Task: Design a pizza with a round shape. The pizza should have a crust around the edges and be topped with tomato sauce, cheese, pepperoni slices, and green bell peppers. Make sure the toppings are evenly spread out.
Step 62:
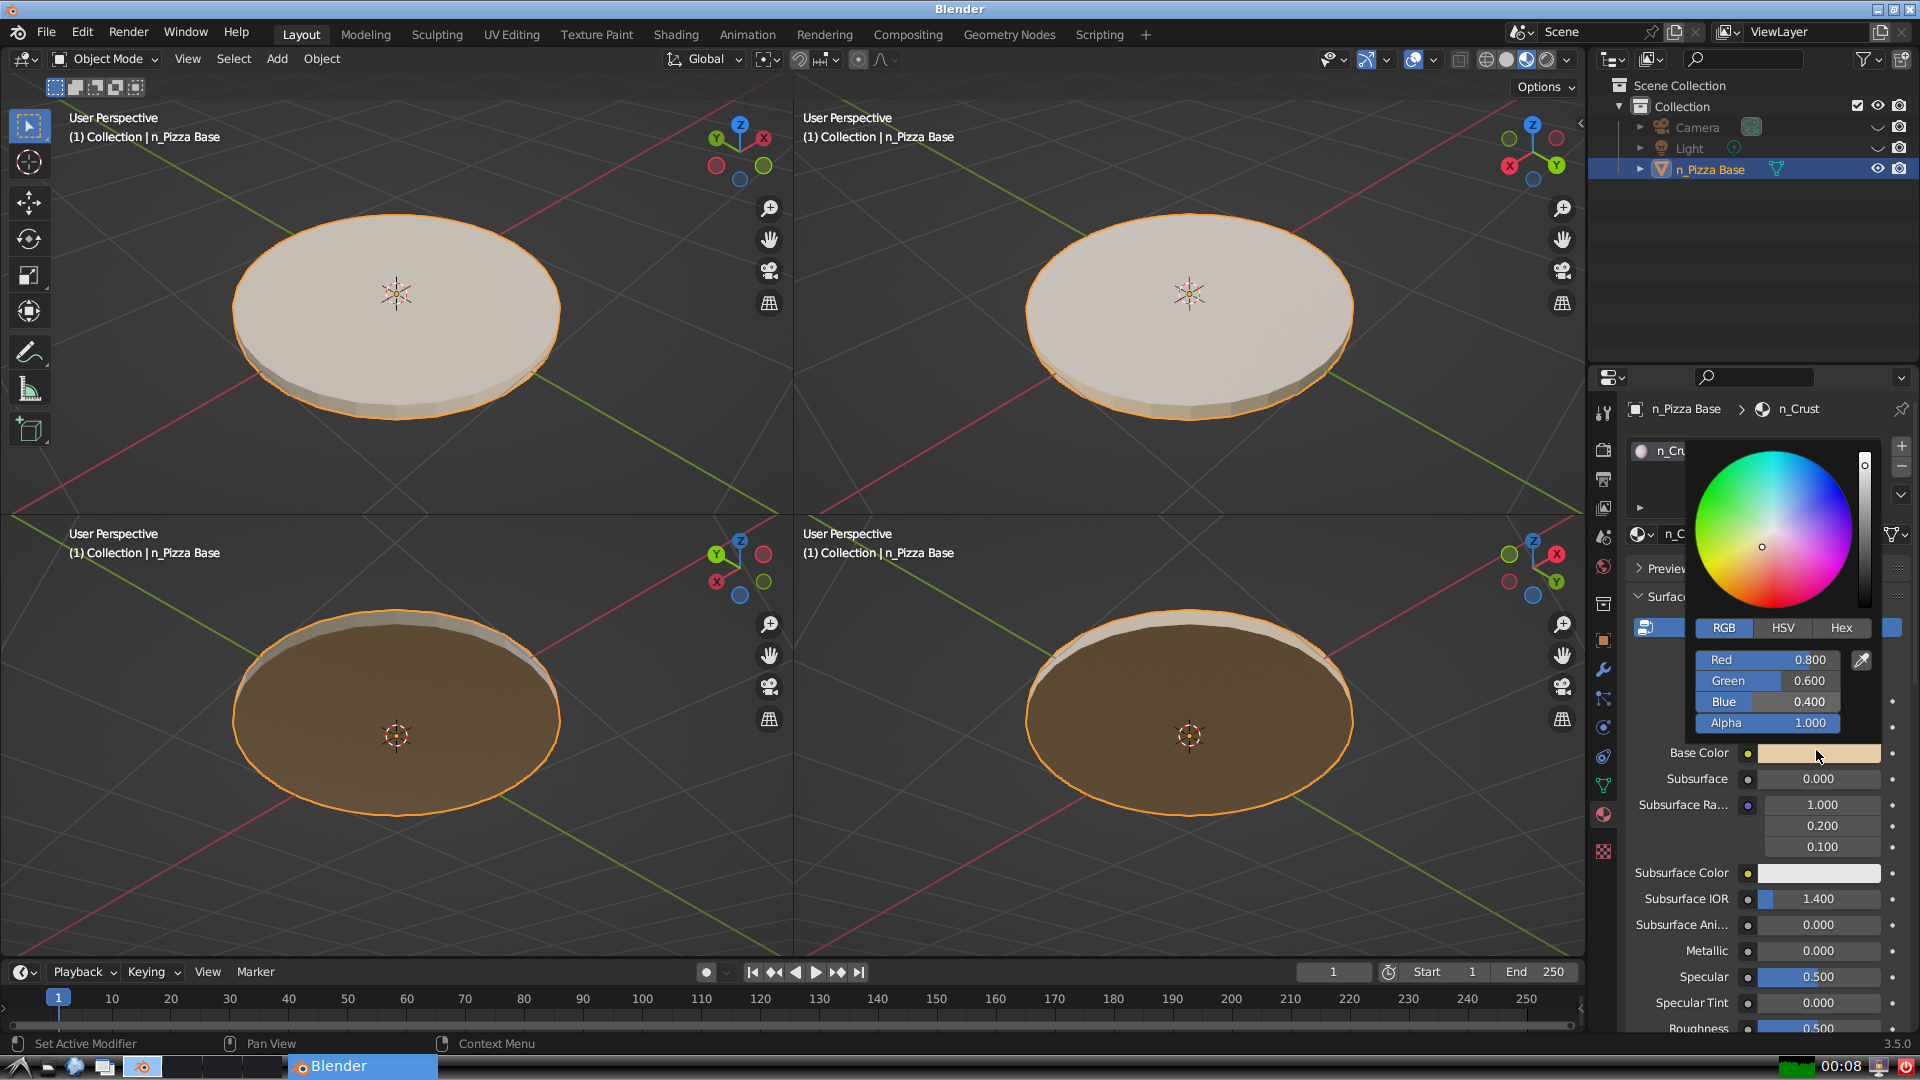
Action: click: no